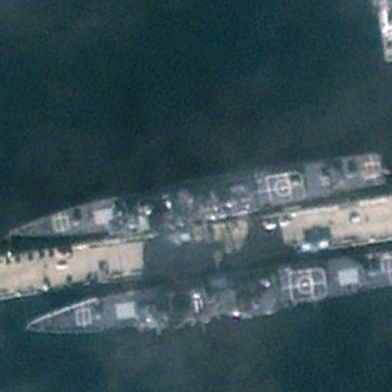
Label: cruiser